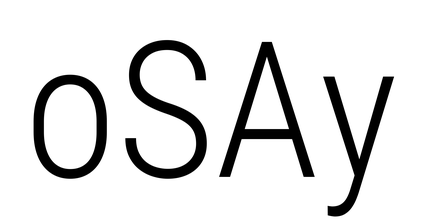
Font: Roboto_Condensed_Light